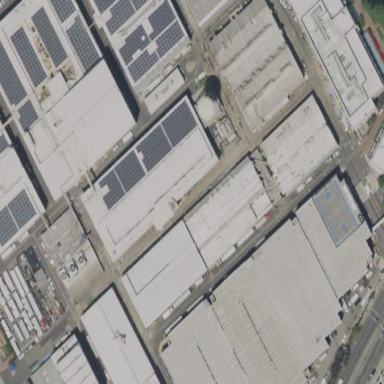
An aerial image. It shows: Industrial building.